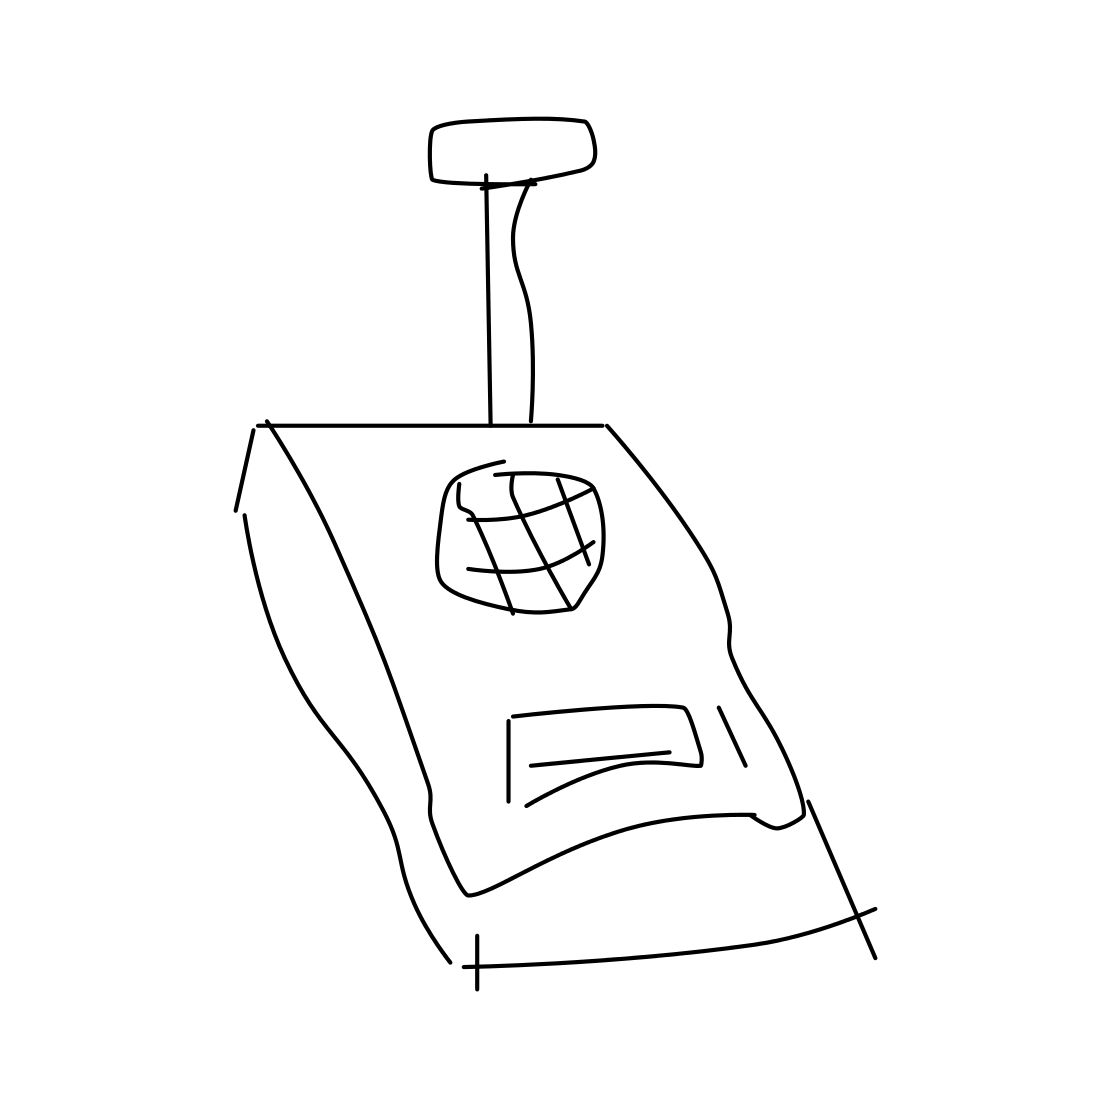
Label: walkie talkie